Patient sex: M
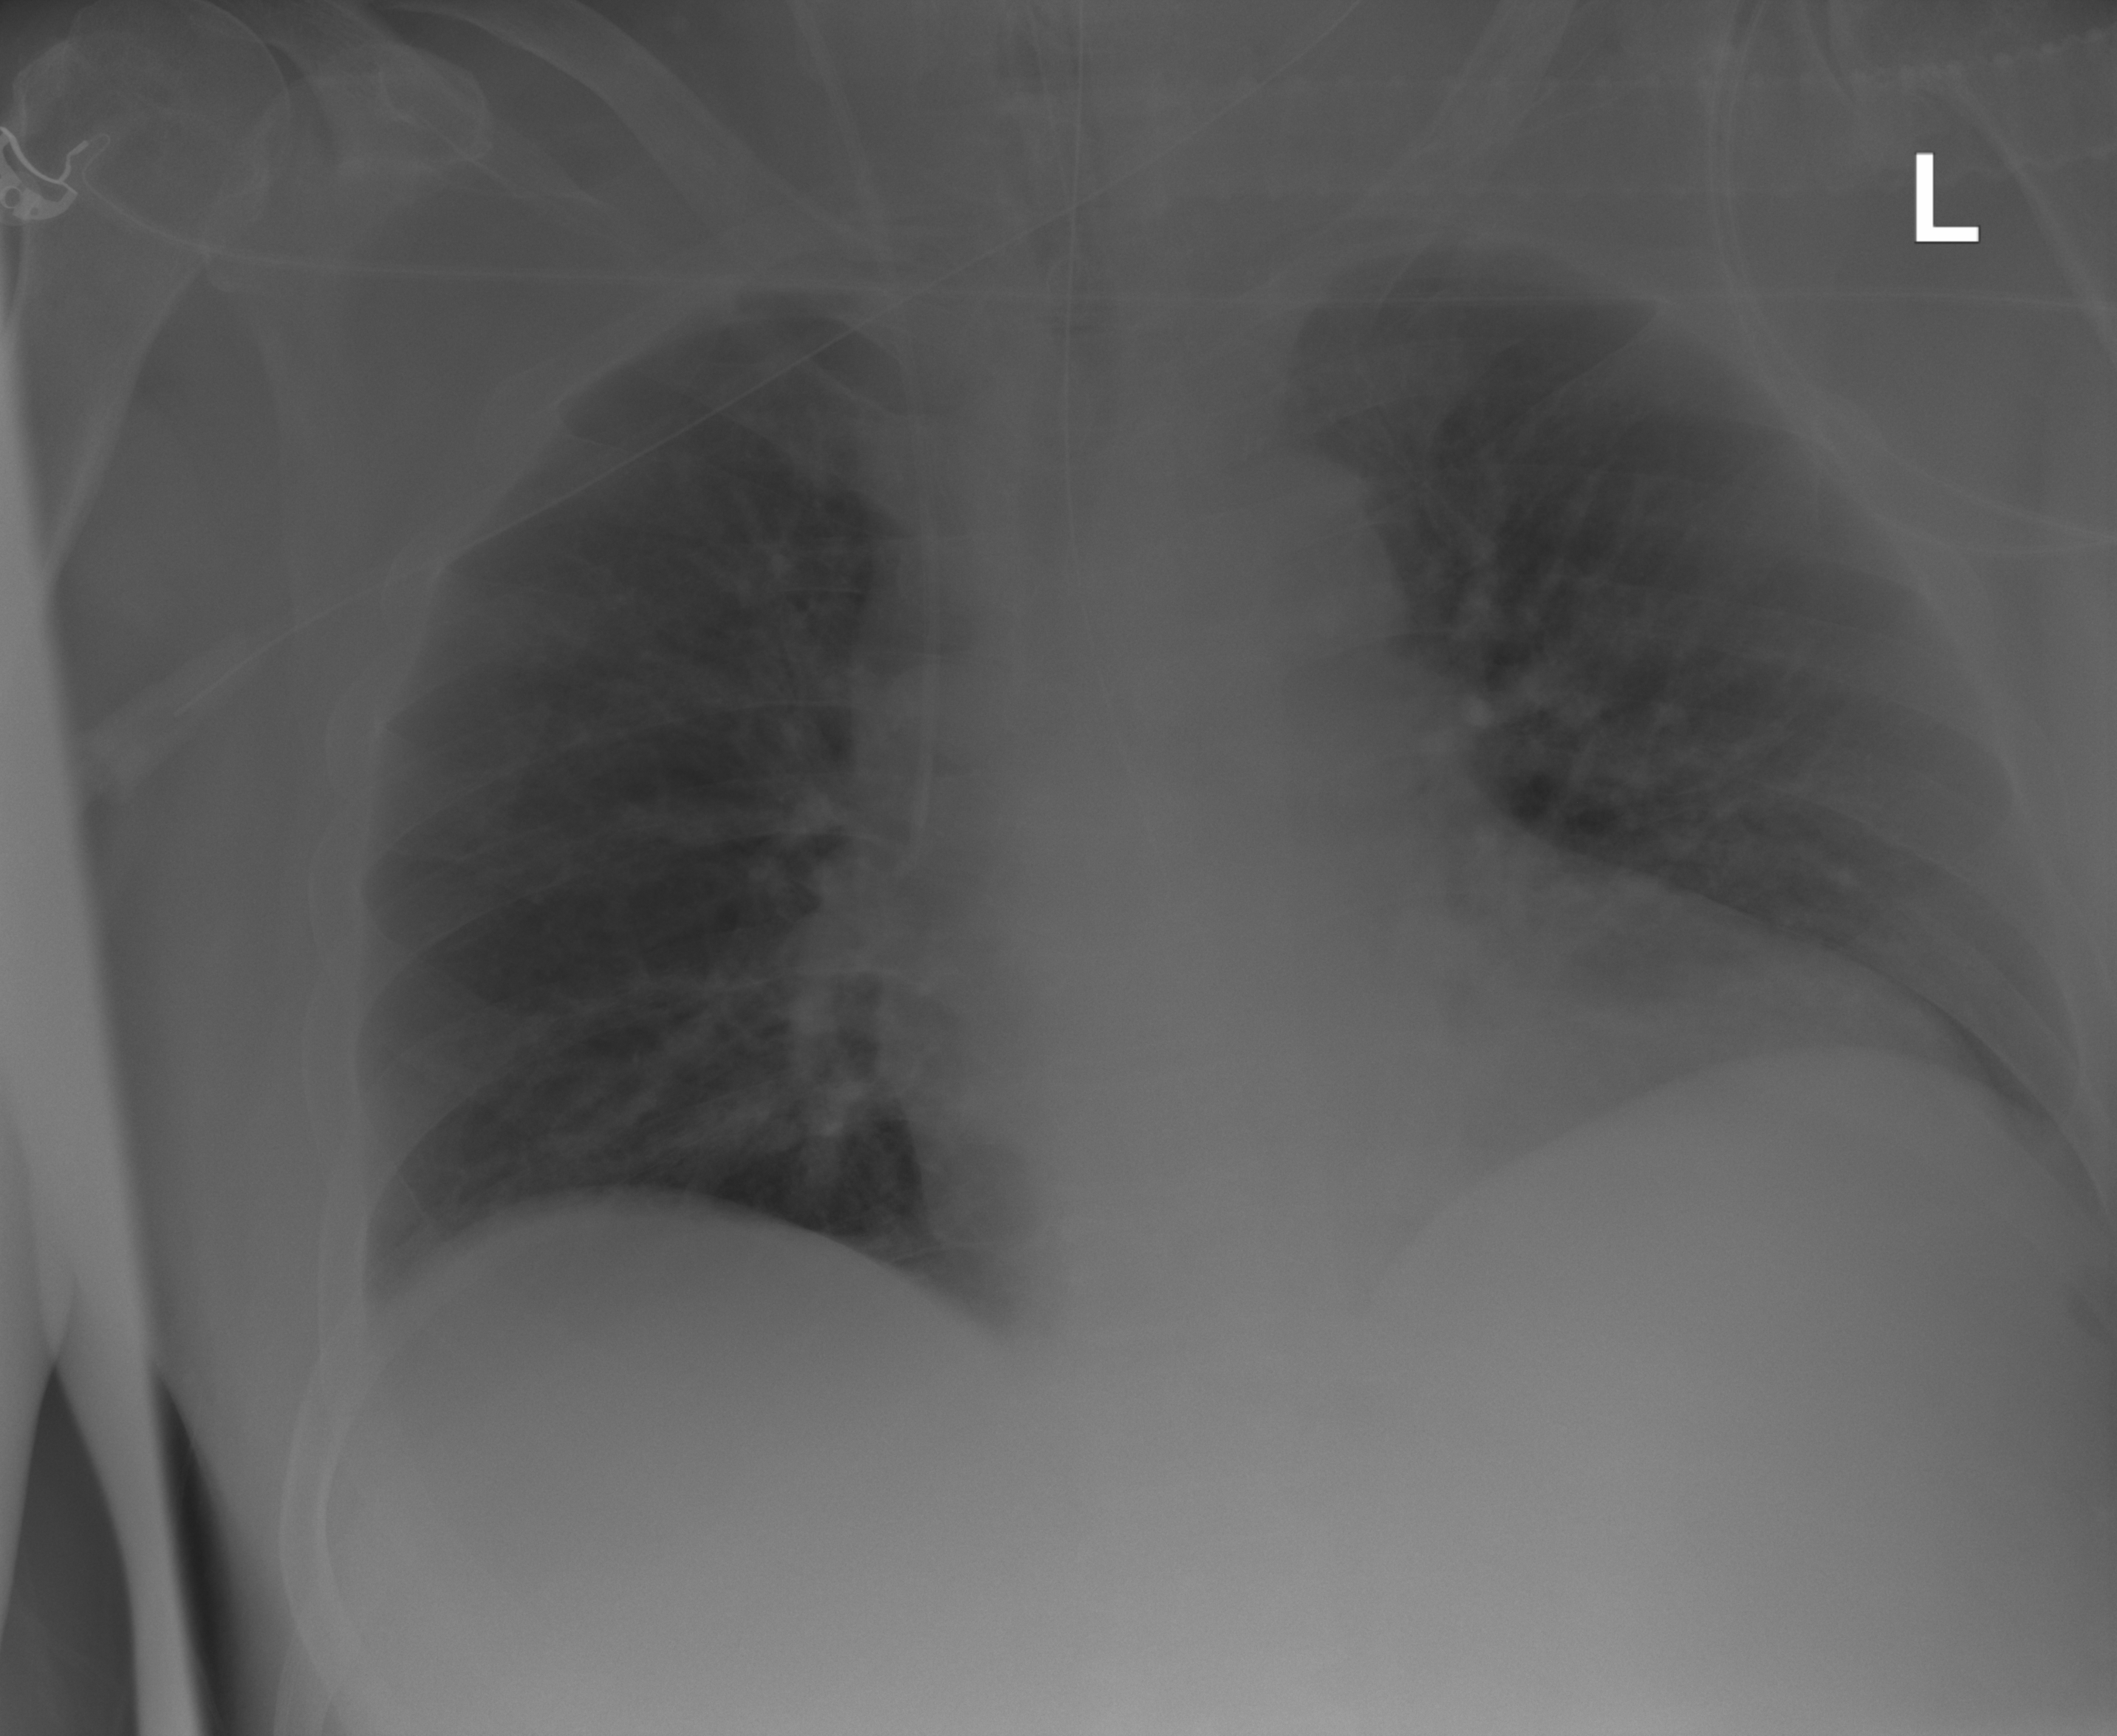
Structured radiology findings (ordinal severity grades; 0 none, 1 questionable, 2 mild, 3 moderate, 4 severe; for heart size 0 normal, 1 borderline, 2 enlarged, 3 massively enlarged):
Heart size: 2
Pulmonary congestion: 0
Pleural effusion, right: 0
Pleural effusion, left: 0
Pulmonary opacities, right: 0
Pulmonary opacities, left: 0
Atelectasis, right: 2
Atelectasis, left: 2